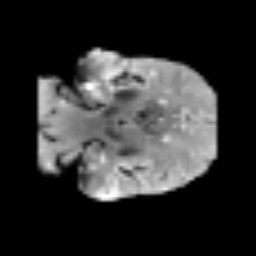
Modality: T2w
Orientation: coronal
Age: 72
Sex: male
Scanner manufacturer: siemens
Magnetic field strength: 3 T
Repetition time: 3.2 s
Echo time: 0.081 s